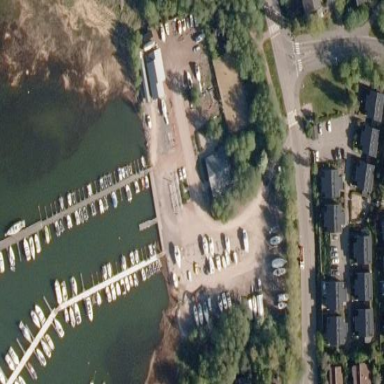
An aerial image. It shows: Boatyard located near waterway.